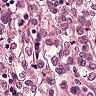
Metastatic tissue present: yes